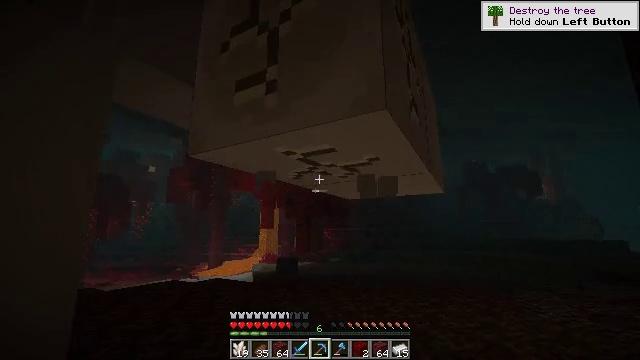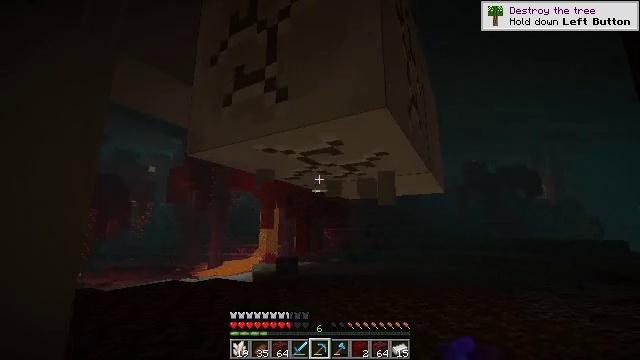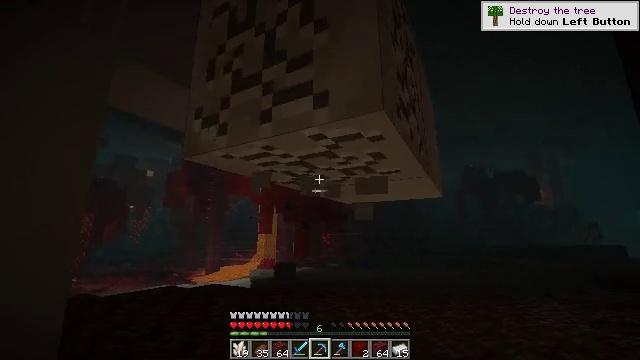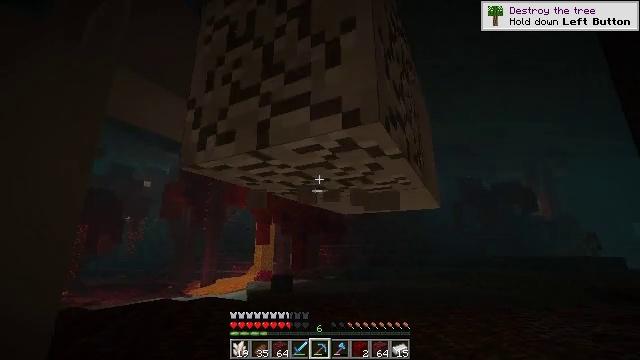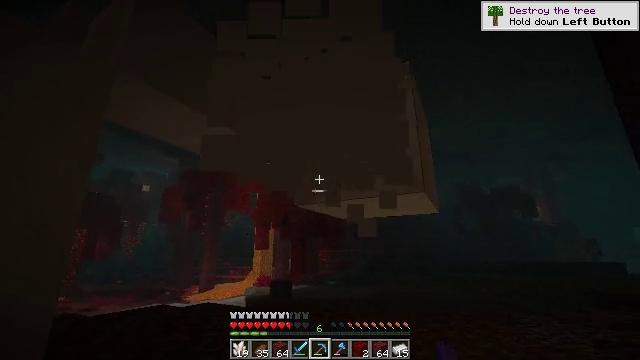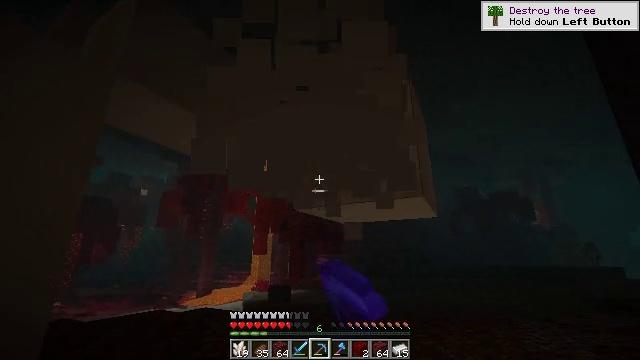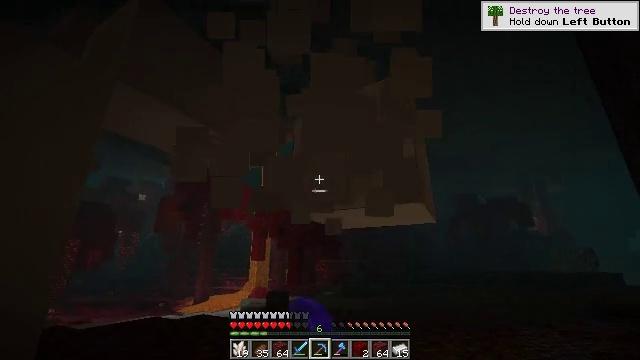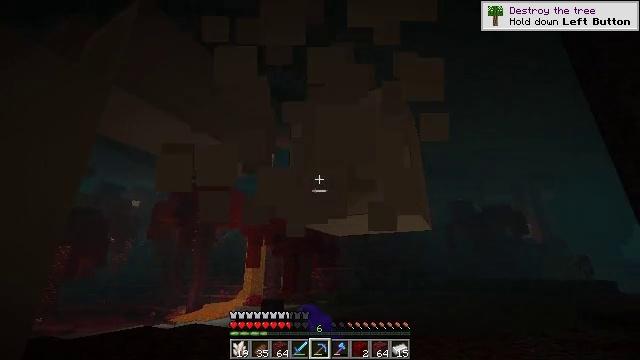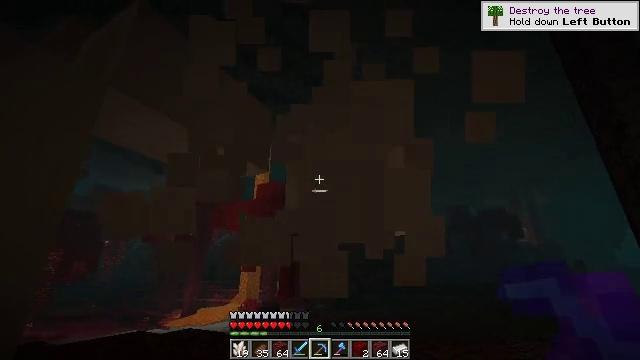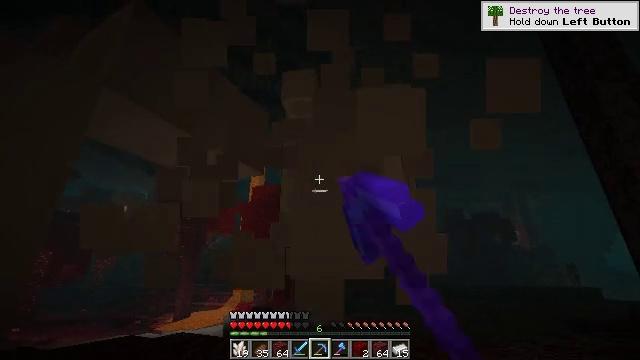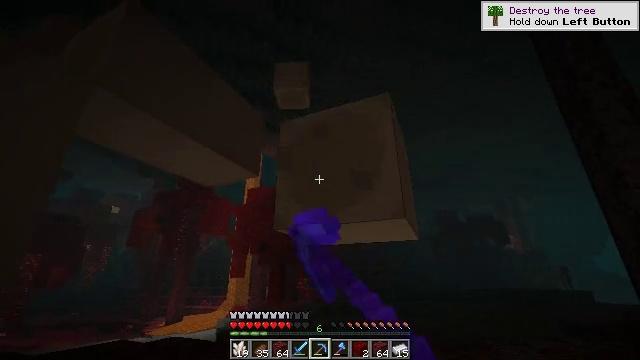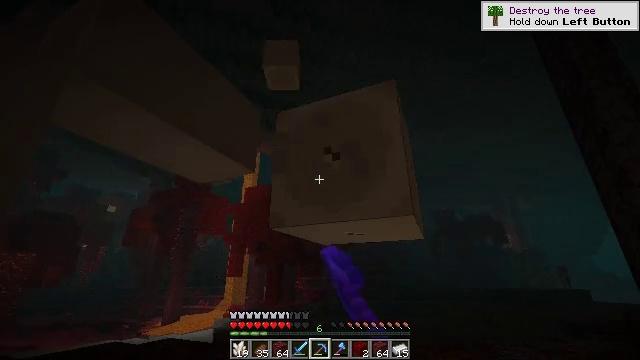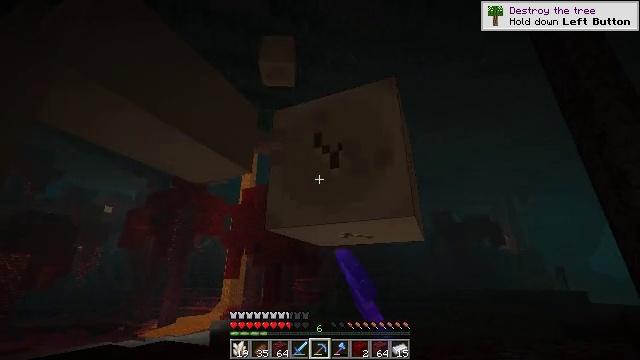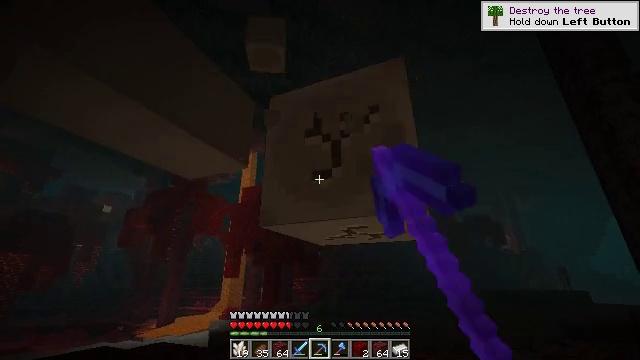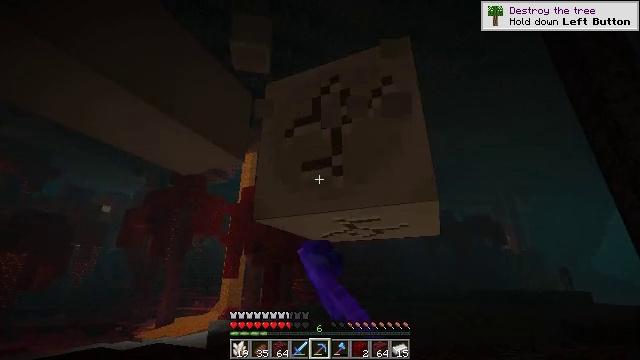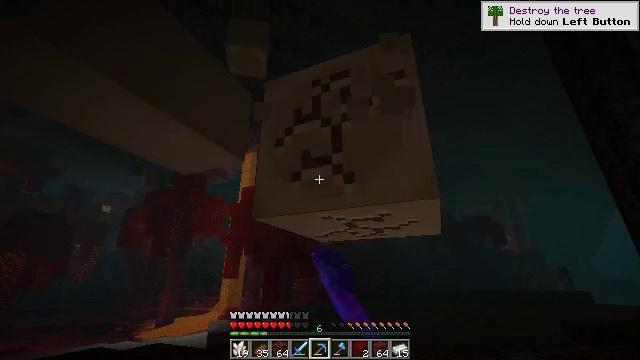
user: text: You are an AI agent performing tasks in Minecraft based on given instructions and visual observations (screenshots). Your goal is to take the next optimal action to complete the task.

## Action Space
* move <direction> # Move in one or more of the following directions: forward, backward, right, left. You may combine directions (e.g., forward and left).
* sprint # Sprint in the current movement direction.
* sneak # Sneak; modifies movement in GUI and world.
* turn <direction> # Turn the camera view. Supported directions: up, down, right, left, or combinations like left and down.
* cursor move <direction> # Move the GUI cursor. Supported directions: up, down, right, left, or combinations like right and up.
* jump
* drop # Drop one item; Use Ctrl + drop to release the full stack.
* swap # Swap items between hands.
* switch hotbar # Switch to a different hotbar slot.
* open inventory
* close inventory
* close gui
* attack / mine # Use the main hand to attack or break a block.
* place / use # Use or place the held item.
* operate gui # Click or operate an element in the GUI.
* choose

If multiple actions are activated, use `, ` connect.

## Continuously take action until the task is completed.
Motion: motion action
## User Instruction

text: Use a pickaxe to mine the bone block.
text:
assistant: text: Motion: attack / mine
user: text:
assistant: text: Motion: turn up, attack / mine
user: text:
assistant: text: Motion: turn up, attack / mine
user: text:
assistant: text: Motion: turn up, attack / mine
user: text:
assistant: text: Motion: attack / mine
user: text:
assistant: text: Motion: turn up, attack / mine
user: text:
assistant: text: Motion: turn up, attack / mine
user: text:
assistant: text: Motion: attack / mine
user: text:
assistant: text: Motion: turn right, attack / mine
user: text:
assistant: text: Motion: move forward, turn right, attack / mine
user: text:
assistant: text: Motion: move forward, attack / mine
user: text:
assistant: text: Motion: move forward, attack / mine
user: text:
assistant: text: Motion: attack / mine
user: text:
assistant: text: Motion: attack / mine
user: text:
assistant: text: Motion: attack / mine
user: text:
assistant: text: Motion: attack / mine
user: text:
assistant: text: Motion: attack / mine
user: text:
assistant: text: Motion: attack / mine
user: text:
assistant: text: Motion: attack / mine
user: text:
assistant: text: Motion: attack / mine
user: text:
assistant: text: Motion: attack / mine
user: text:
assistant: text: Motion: attack / mine
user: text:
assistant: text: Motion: attack / mine
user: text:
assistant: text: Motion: attack / mine
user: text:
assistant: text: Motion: attack / mine
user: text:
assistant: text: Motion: turn left, attack / mine
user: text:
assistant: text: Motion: turn left, attack / mine
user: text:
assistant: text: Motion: turn left and up, attack / mine
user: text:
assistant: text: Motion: turn left and up, attack / mine
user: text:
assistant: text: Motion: turn left and up, attack / mine